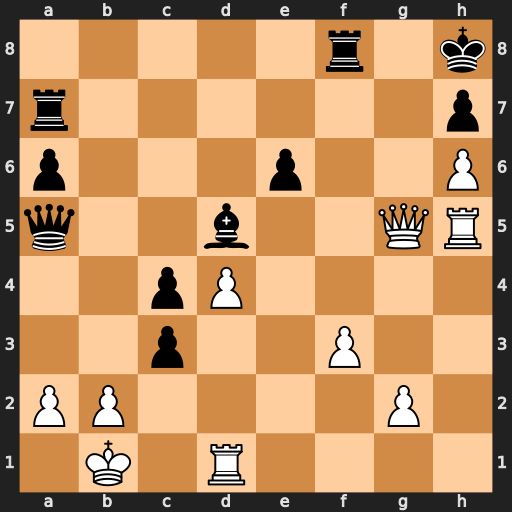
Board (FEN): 5r1k/r6p/p3p2P/q2b2QR/2pP4/2p2P2/PP4P1/1K1R4
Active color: w
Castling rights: -
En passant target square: -
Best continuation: Qe5+ Kg8 Rg5+ Kf7 Rg7+ Ke8 Qb8+